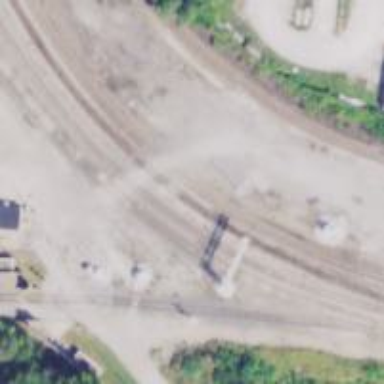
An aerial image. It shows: Railway signal.